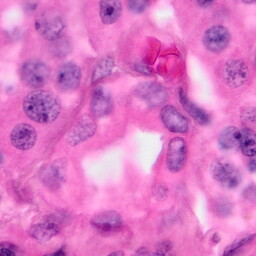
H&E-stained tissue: Pancreatic